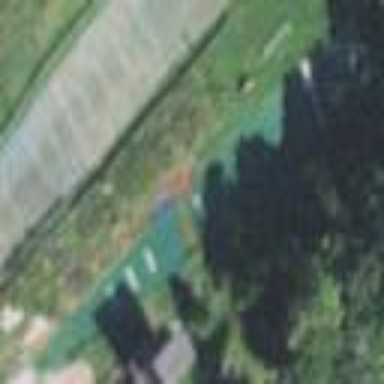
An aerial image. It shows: Ski jumping facility with astroturf landing area on grass.